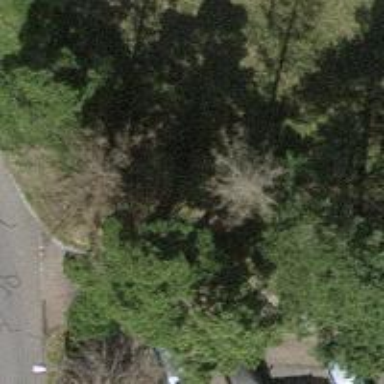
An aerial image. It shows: Urban tree with needle-leaved evergreen.